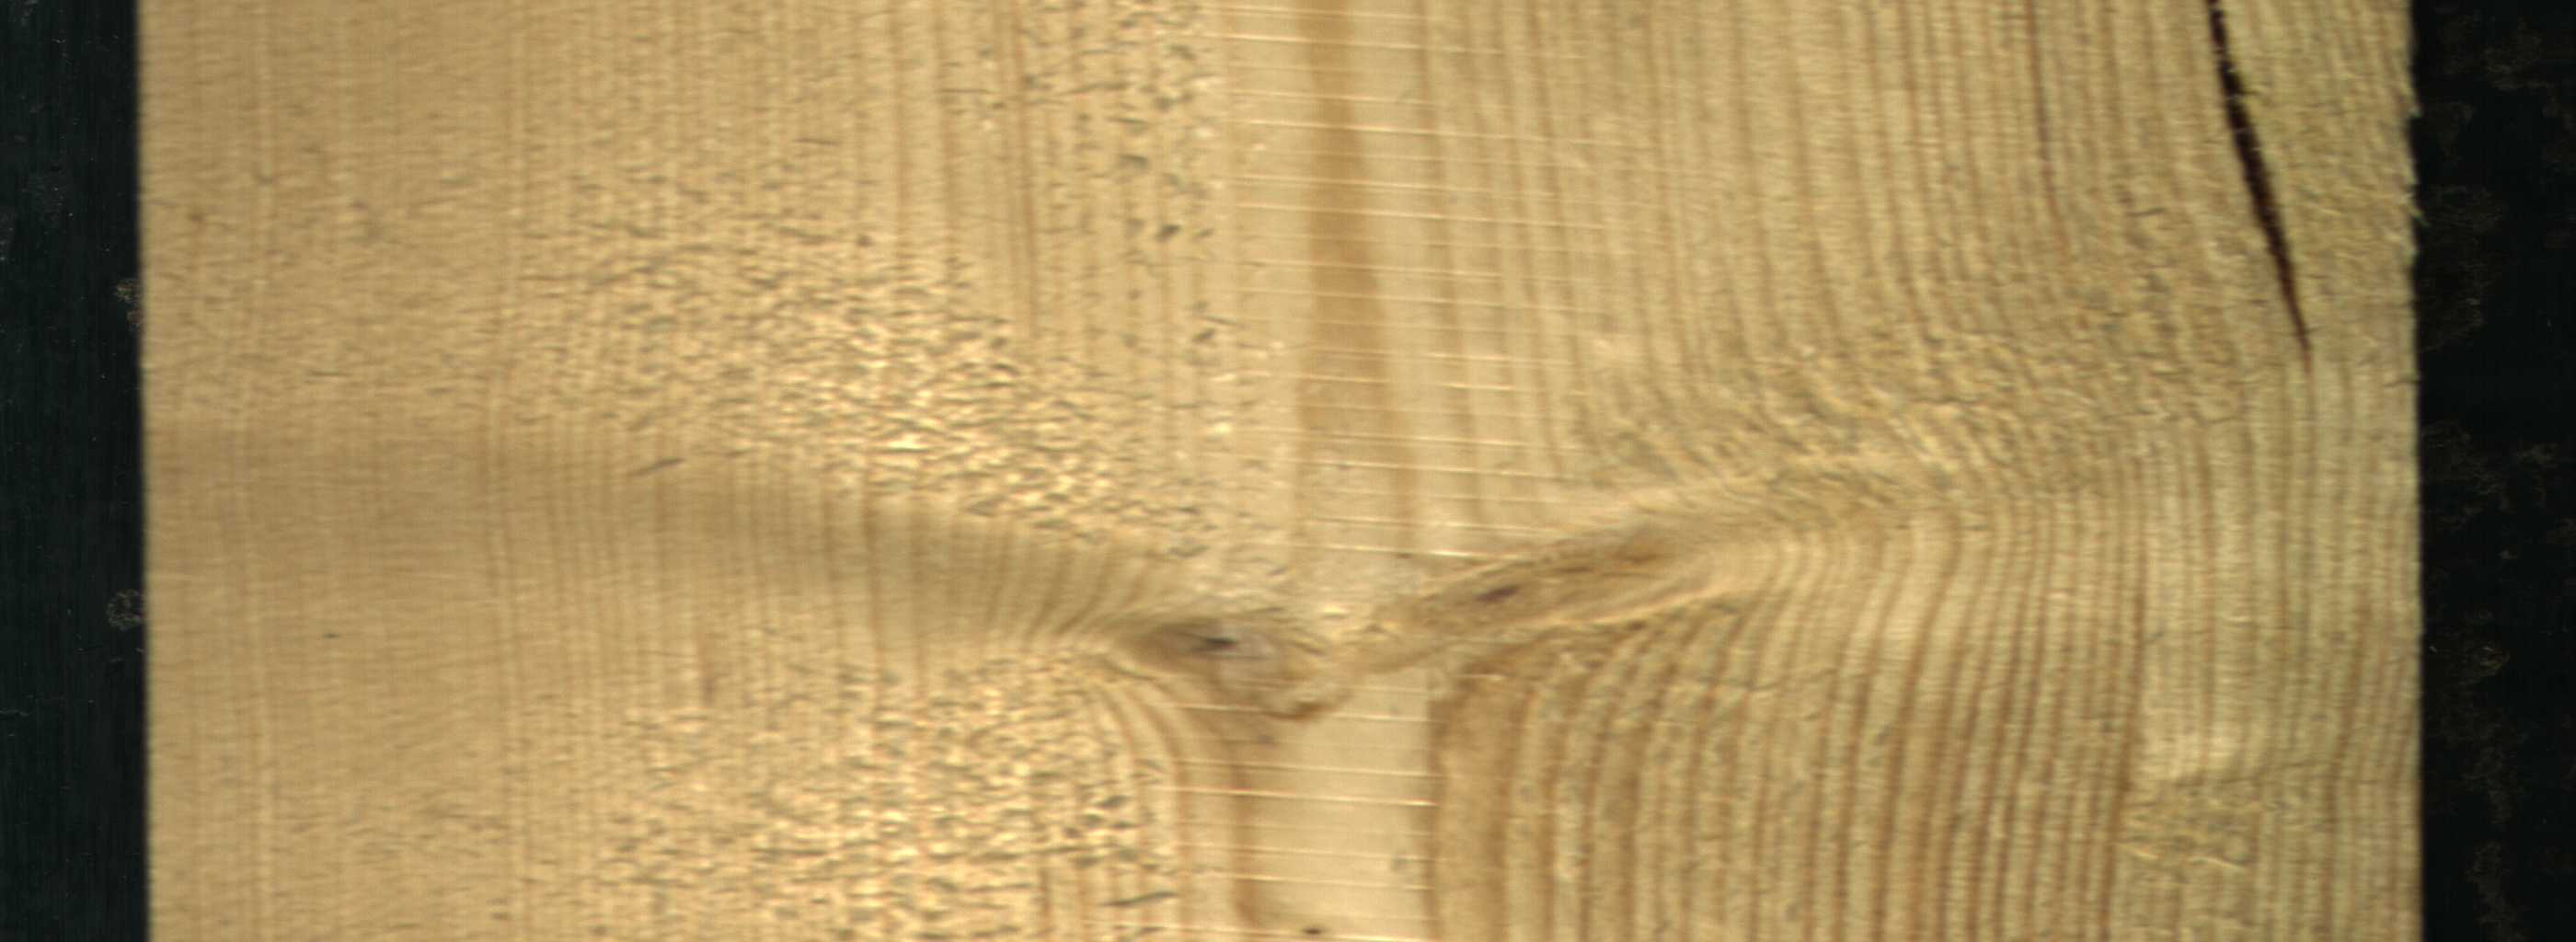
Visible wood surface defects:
resin
Live_Knot
Live_Knot